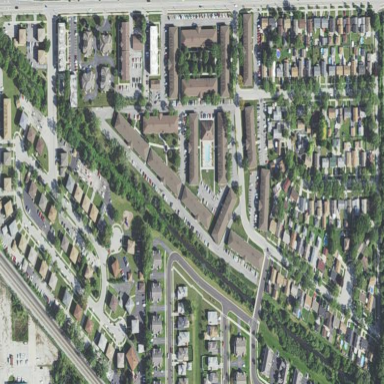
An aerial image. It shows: Residential area.